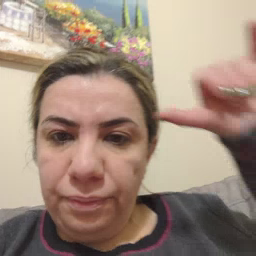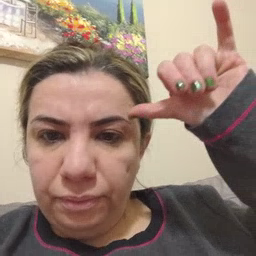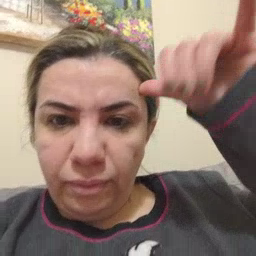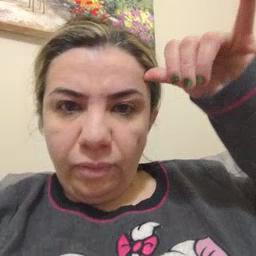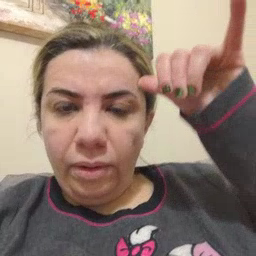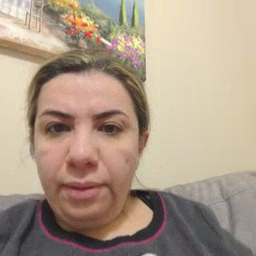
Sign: cow